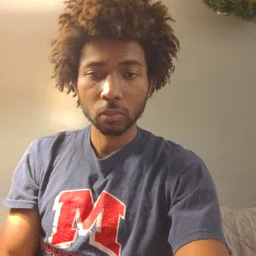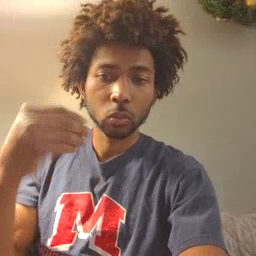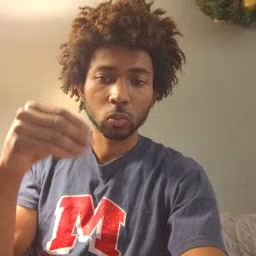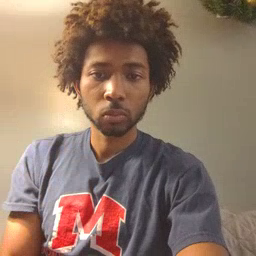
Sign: store